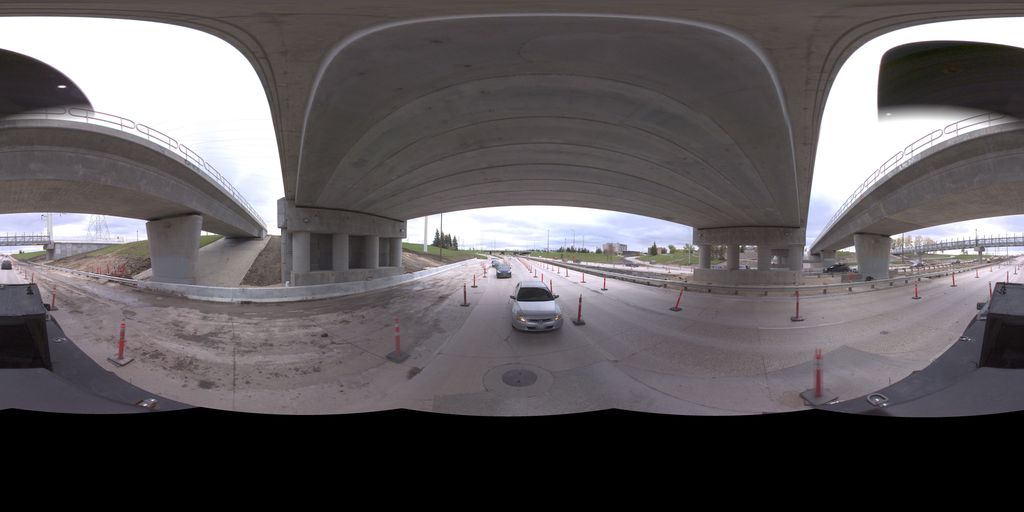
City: winnipeg